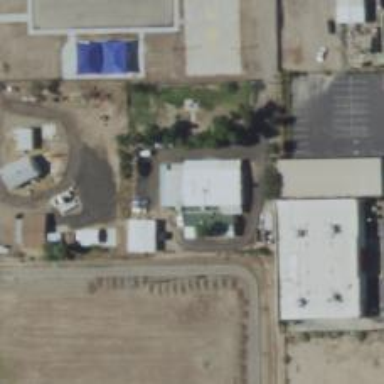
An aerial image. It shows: Animal shelter.